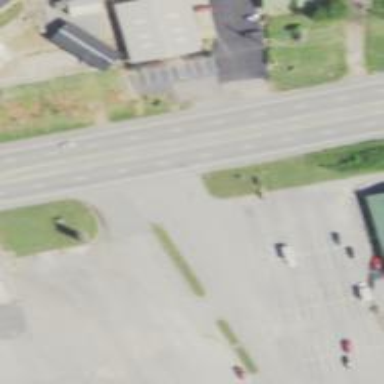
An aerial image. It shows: Crossing on asphalt footway.